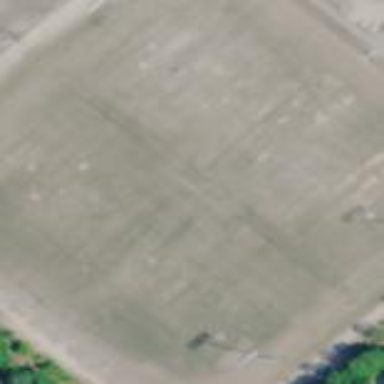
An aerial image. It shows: Soccer pitch for leisureland activities.